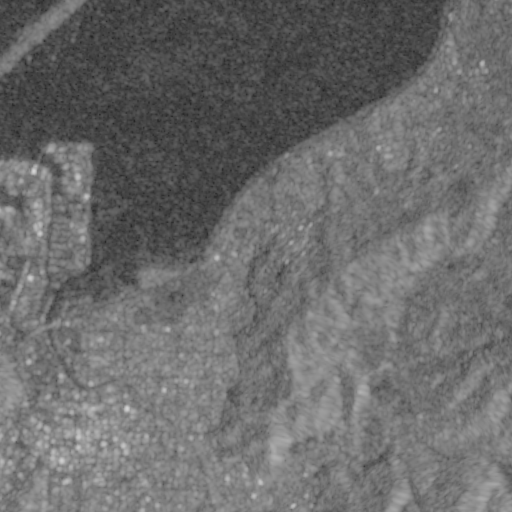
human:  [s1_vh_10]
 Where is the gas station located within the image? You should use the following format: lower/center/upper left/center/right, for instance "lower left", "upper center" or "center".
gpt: The gas station is located in the center left of the image.
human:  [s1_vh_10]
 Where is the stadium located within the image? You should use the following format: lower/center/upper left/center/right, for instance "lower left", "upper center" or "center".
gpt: The stadium is located in the lower left of the image.
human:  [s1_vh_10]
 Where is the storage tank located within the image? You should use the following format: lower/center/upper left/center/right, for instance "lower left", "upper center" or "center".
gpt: The storage tank is located in the center of the image.
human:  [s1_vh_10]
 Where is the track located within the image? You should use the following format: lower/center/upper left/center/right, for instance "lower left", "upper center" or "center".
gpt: The track is located in the lower left of the image.
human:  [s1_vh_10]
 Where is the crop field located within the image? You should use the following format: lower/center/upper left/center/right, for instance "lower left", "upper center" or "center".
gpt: There is no crop field in the image.

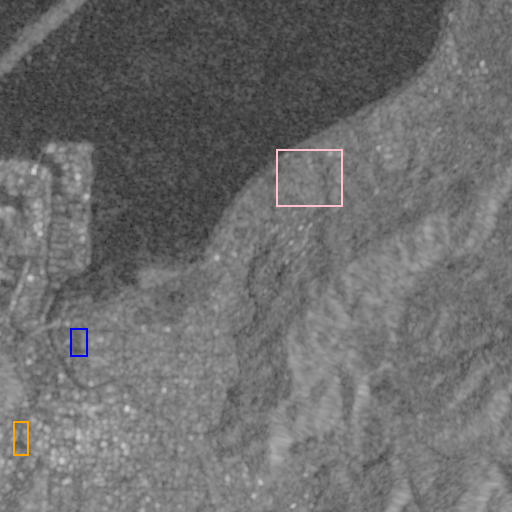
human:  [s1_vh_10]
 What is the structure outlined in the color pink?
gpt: The structure outlined in pink is a park.
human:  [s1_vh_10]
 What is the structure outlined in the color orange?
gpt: The structure outlined in orange is a parking lot.
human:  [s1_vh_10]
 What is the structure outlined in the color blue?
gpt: The structure outlined in blue is a stadium.
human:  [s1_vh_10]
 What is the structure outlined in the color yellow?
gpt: There is no yellow outline.